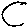
Label: moon